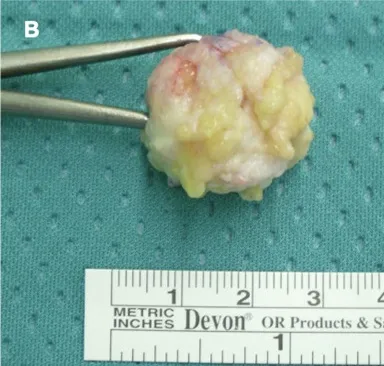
(B) Picture of the sample measuring approximately 2.5 x 1.5 x 2 cm.
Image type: medical_photograph (other_medical_photograph)